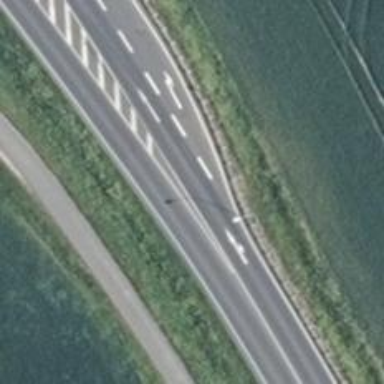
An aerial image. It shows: Asphalt road classified as primary highway. It is designated as motorroad.